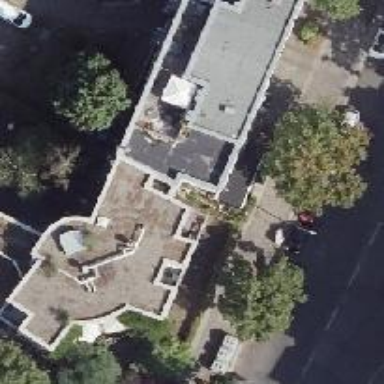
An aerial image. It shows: Restaurant with on-site brewery.